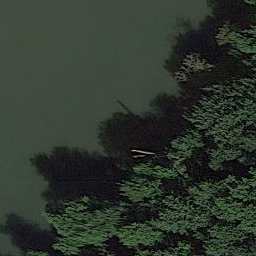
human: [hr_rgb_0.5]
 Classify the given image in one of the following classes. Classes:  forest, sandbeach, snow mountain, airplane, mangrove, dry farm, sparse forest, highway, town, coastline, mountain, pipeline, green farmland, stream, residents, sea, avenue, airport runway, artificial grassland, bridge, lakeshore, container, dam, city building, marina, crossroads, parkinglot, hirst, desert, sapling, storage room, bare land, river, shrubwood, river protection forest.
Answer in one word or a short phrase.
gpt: river protection forest